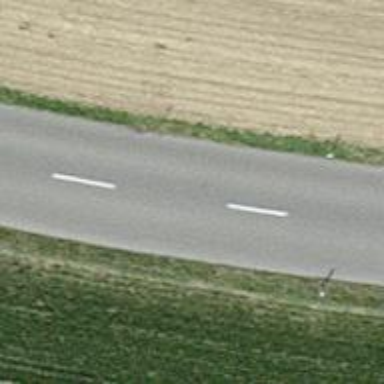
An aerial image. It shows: Unclassified road with asphalt surface.